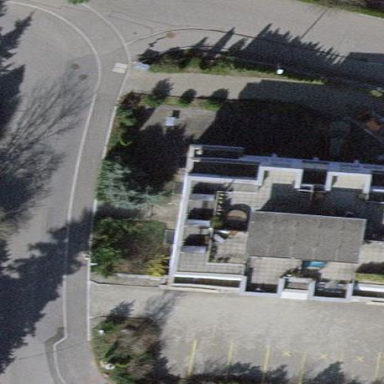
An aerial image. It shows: Apartment building with flat roof.